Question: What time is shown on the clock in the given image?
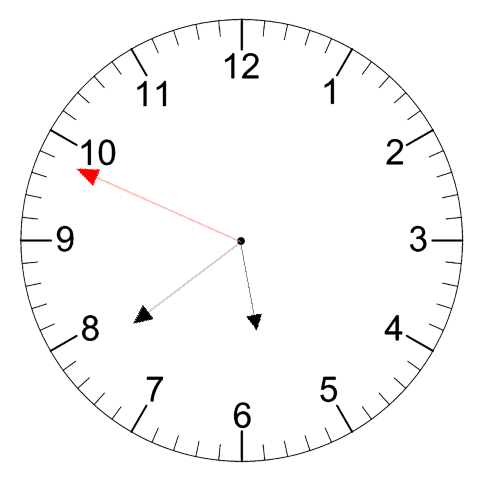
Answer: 05:38:49